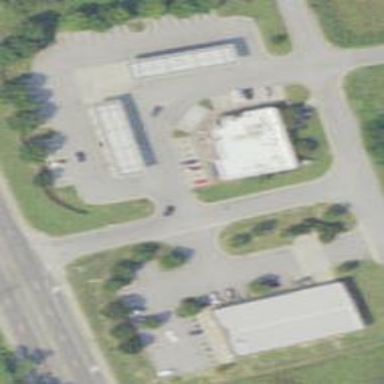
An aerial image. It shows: Retail area.